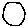
Label: circle